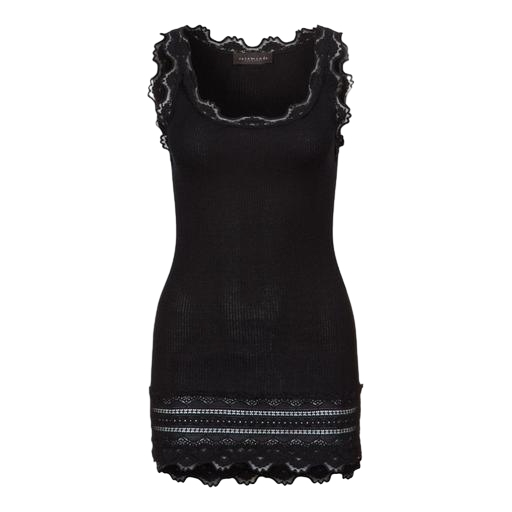
black lace-trim tank top, lace-trimmed ribbed tank, black lace-trim tank, white background